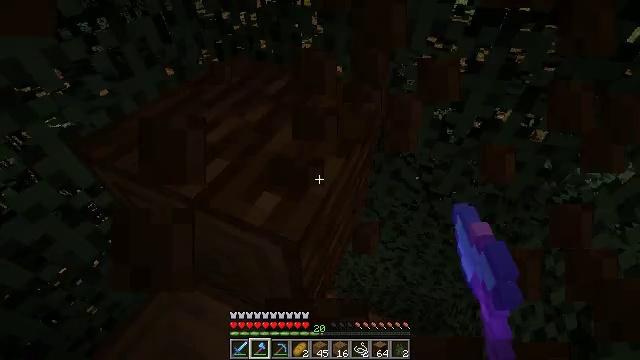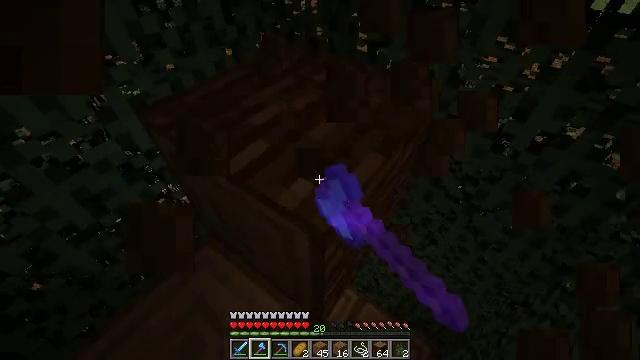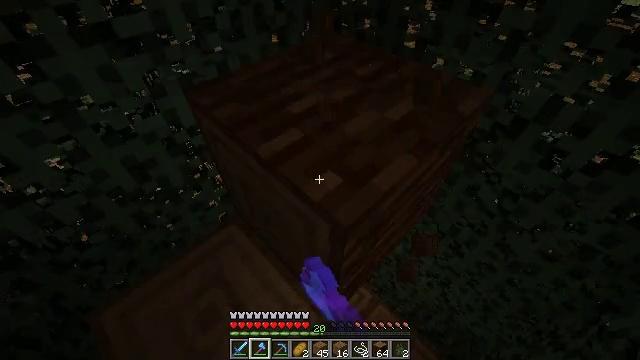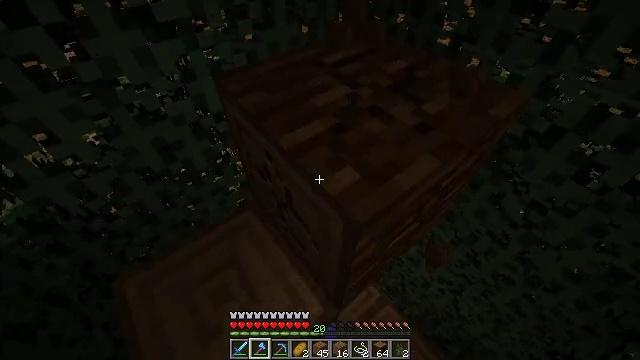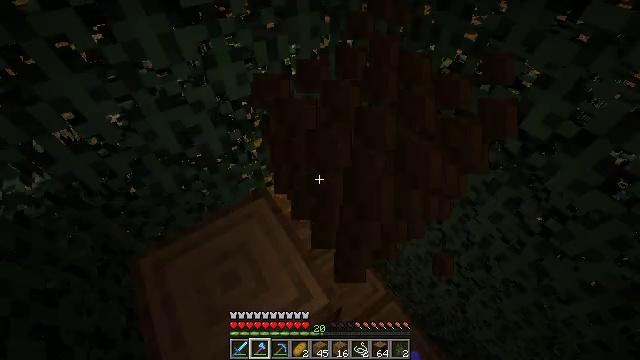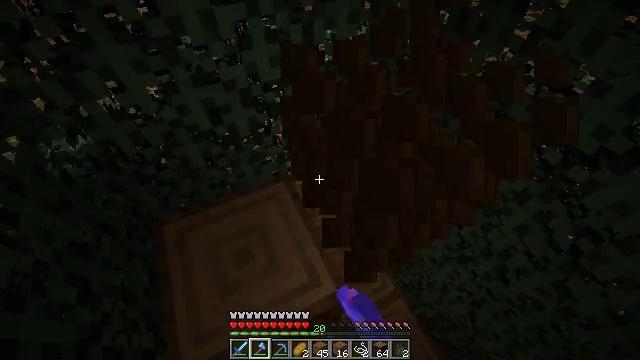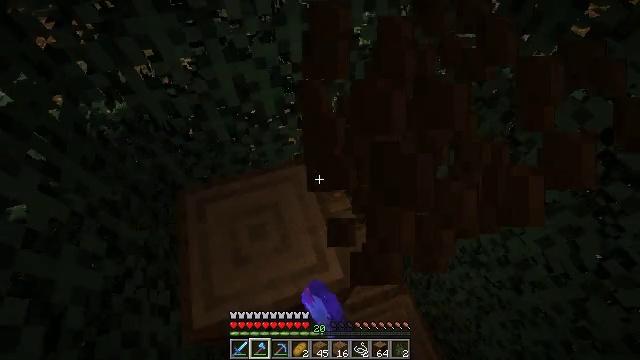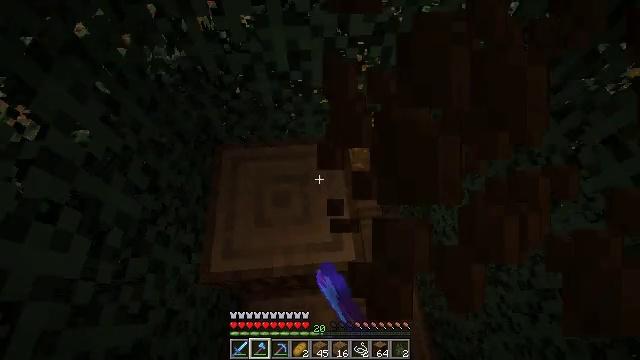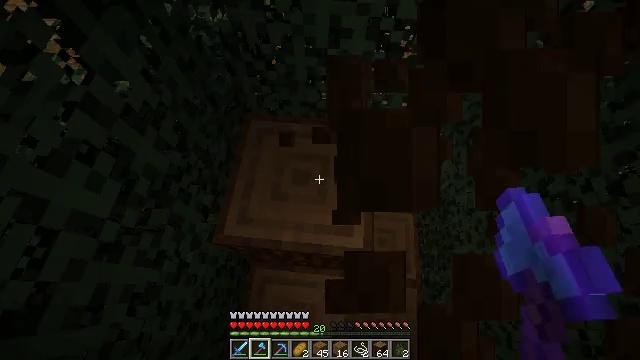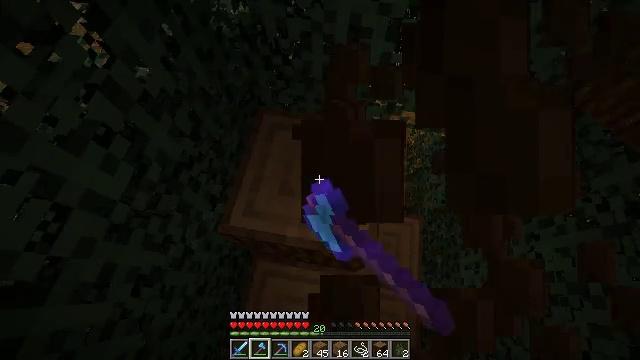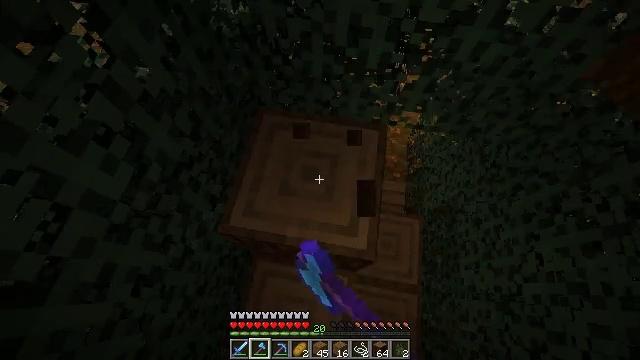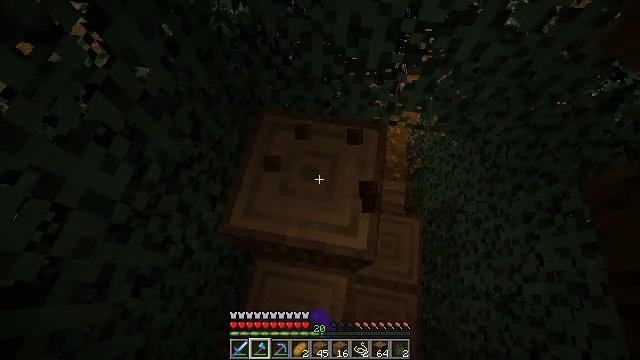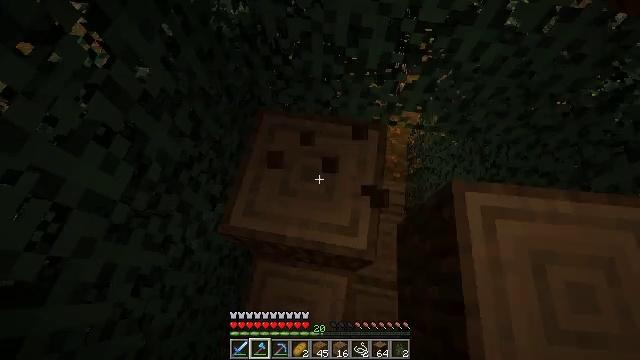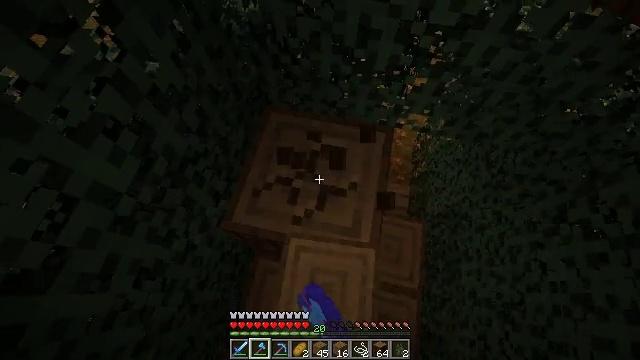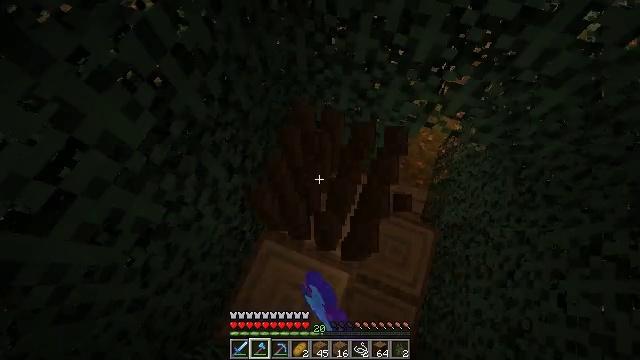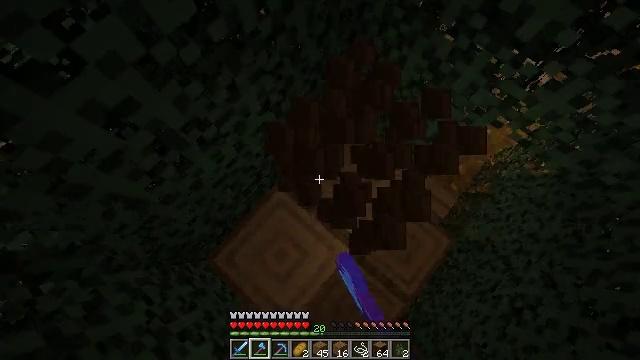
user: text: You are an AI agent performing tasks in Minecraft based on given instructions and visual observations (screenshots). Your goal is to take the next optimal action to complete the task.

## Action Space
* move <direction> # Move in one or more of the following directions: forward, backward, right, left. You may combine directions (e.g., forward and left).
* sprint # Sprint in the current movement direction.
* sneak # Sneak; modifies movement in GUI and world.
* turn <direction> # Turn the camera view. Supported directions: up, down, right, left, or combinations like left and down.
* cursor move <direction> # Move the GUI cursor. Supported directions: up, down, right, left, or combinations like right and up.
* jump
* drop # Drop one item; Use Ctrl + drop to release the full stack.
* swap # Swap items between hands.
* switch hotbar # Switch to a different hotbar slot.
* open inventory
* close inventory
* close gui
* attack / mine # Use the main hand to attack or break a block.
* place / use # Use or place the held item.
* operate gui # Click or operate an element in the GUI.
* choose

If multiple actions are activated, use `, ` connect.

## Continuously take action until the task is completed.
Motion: motion action
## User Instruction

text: Break the spruce log from the tree.
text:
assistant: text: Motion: turn left and down, attack / mine
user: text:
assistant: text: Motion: turn left and down, attack / mine
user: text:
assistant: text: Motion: turn left and down, attack / mine
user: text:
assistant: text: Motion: turn left and down, attack / mine
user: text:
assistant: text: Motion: turn left and down, attack / mine
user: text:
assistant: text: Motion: turn left and down, attack / mine
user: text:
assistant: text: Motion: turn left and down, attack / mine
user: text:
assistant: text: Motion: turn left and down, attack / mine
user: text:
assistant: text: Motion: turn left, attack / mine
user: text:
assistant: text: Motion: attack / mine
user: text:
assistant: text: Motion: attack / mine
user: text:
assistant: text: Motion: attack / mine
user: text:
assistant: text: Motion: turn left, attack / mine
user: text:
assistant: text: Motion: turn left and down, attack / mine
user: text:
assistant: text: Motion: turn left and down, attack / mine
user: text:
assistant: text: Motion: turn left and down, attack / mine
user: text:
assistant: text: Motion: turn left and down, attack / mine
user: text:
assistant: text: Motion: turn left and down, attack / mine
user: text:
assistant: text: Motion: turn left and down, attack / mine
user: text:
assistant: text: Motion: turn left, attack / mine
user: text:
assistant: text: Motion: turn left, attack / mine
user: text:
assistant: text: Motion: turn left and up, attack / mine
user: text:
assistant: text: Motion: turn left and up, attack / mine
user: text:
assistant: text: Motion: turn left and up, attack / mine
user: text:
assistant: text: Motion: turn left and up, attack / mine
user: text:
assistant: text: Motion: turn left, attack / mine
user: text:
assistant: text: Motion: turn left, attack / mine
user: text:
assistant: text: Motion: turn left, attack / mine
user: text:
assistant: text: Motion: turn left, attack / mine
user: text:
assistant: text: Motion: attack / mine